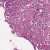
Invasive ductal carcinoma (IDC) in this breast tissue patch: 1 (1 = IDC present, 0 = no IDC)